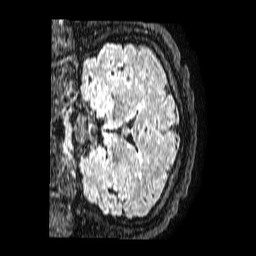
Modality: FLAIR
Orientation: coronal
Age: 47
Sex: female
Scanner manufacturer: philips
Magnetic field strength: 1.5 T
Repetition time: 4.8 s
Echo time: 0.3 s